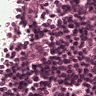
Metastatic tissue present: no